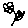
Label: flower